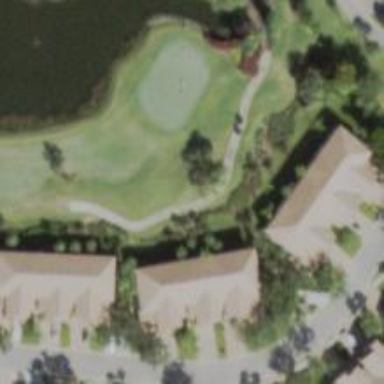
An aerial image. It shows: Path for both road and golf.